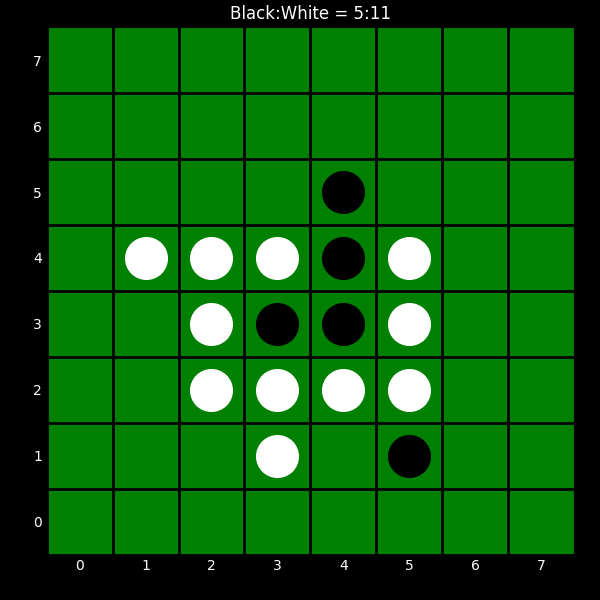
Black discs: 5
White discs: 11